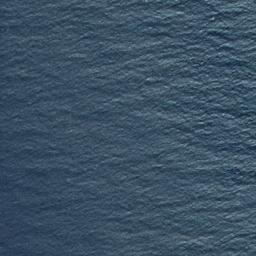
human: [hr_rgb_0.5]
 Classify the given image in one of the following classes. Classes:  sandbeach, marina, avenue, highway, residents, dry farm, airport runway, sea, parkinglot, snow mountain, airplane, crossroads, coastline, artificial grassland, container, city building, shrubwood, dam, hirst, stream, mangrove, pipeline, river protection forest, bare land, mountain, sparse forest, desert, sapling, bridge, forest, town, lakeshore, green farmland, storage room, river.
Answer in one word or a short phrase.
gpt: sea